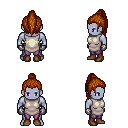
a pixel art fantasy rpg character, male body template, dark elf, purple skin, white tunic, magenta pants, brunette long topknot hairstyle, metal gloves, brown shoes, four views (front, back, left, right), 2x2 character sprite sheet, small pixel art, hard edges, no anti-aliasing